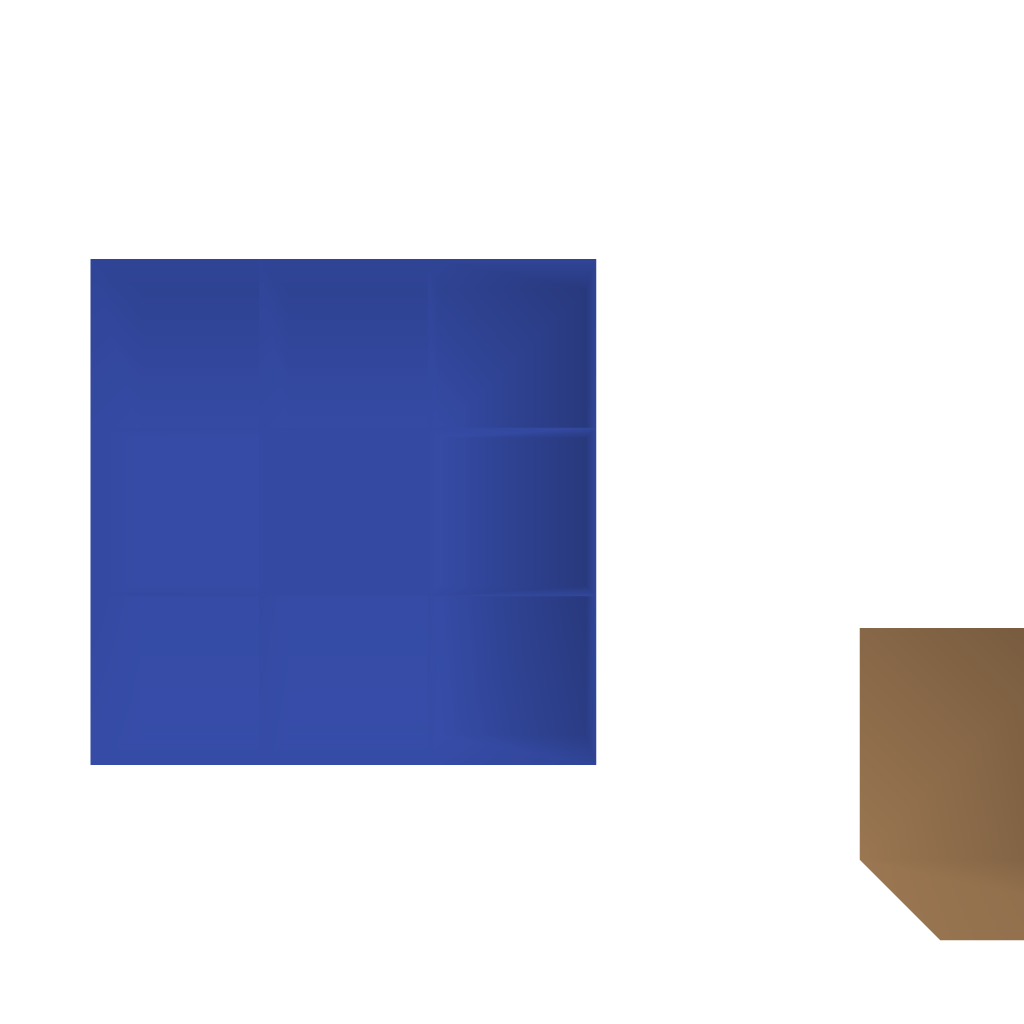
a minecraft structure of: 3x3 completely hidden piston door bad low quality